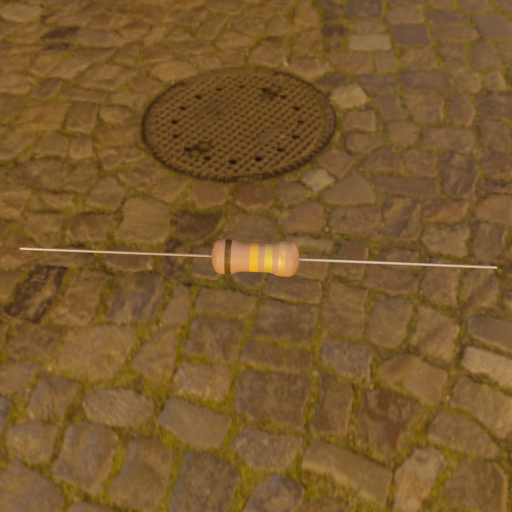
Resistor colour bands (in order): black, orange, gold, gold